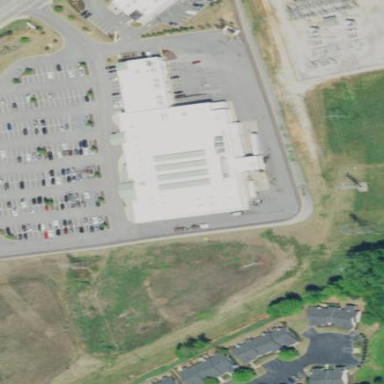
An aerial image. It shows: Flat roofed retail building that is supermarket.